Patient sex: F
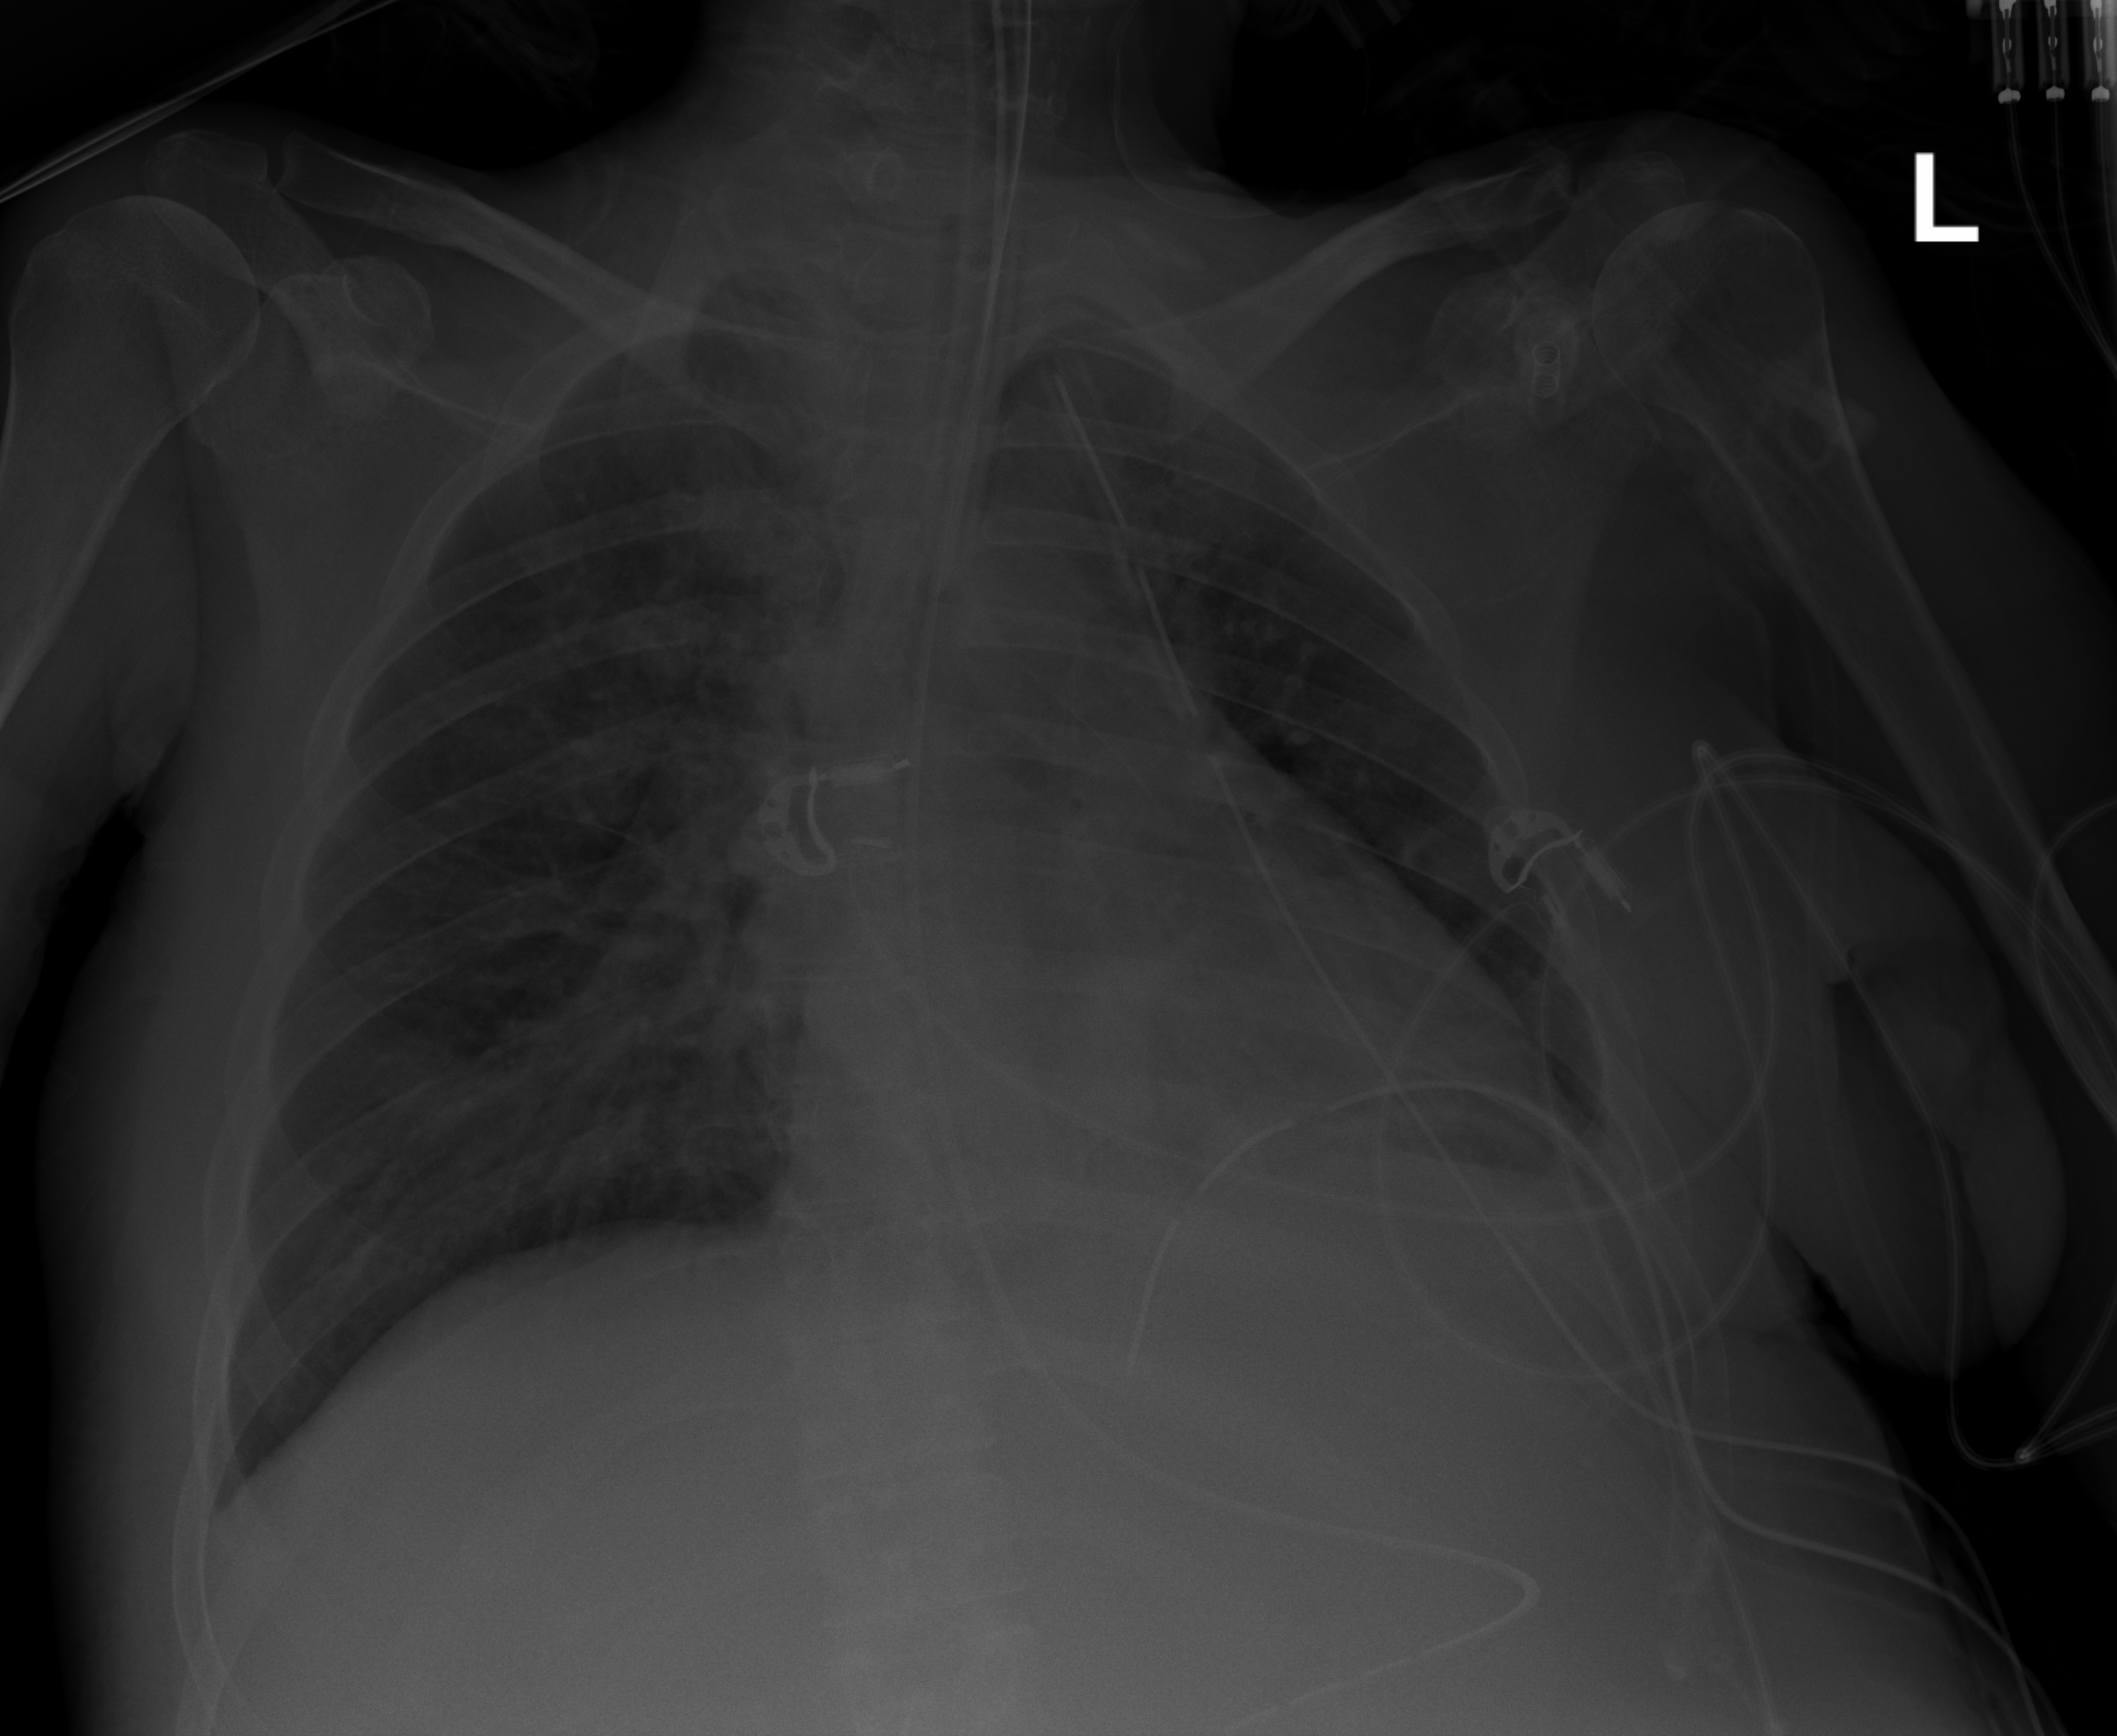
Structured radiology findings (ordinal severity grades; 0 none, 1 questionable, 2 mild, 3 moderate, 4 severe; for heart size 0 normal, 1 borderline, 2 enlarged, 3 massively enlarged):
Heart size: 2
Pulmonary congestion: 1
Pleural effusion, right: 1
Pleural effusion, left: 2
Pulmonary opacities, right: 2
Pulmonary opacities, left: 2
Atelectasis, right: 2
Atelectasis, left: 2